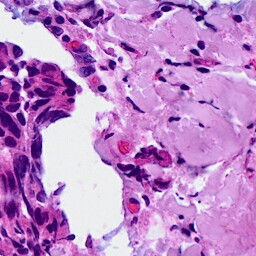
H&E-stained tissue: Breast